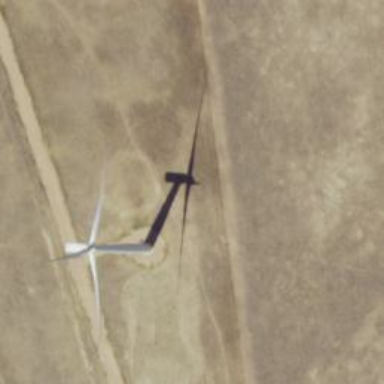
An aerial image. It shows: Wind generator powered by horizontal-axis wind turbine.